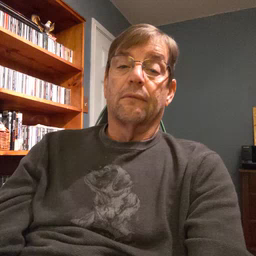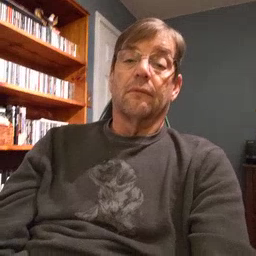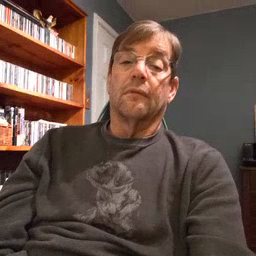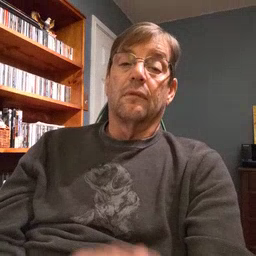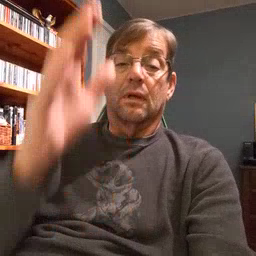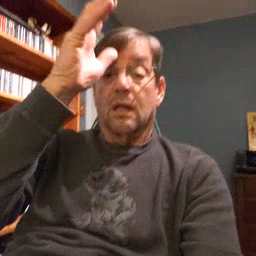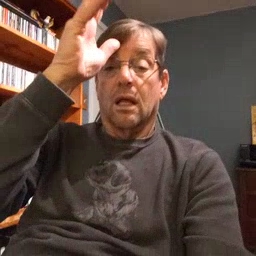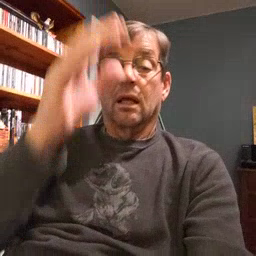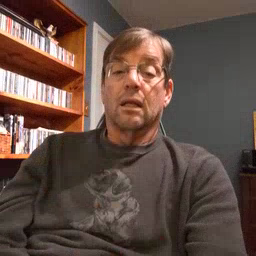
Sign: dad